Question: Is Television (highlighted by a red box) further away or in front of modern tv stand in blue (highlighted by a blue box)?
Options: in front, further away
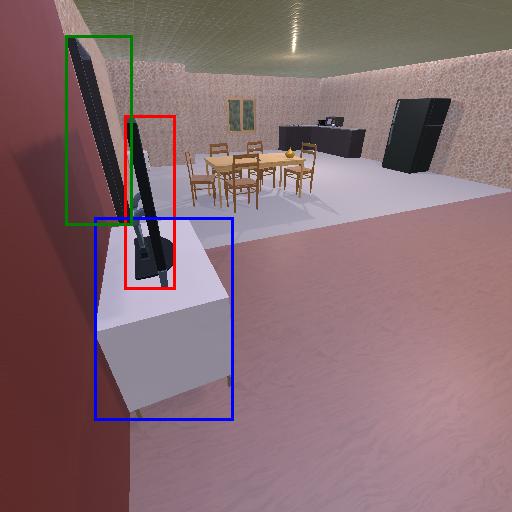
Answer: in front